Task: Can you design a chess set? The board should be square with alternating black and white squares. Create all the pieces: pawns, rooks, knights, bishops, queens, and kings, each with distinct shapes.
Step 1536:
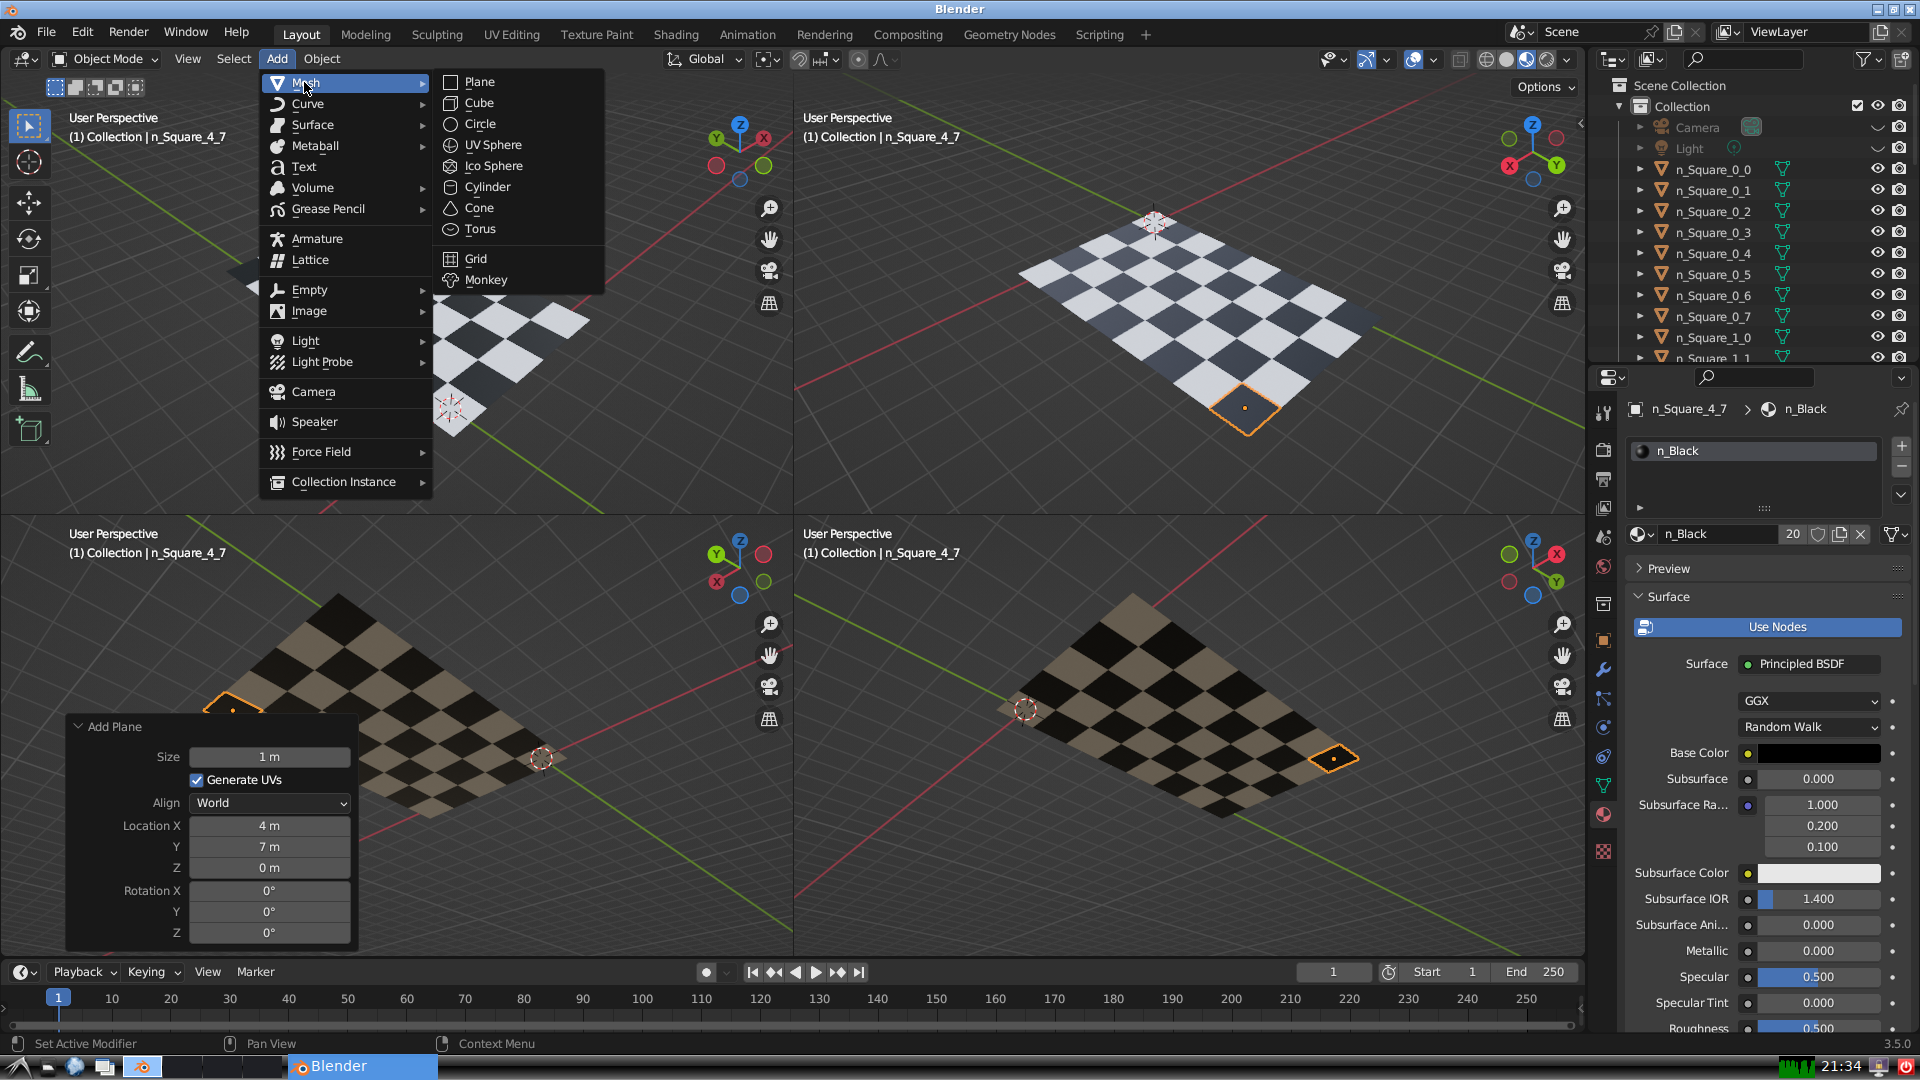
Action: {"mouse_move": [499, 79]}